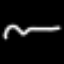
Label: squiggle